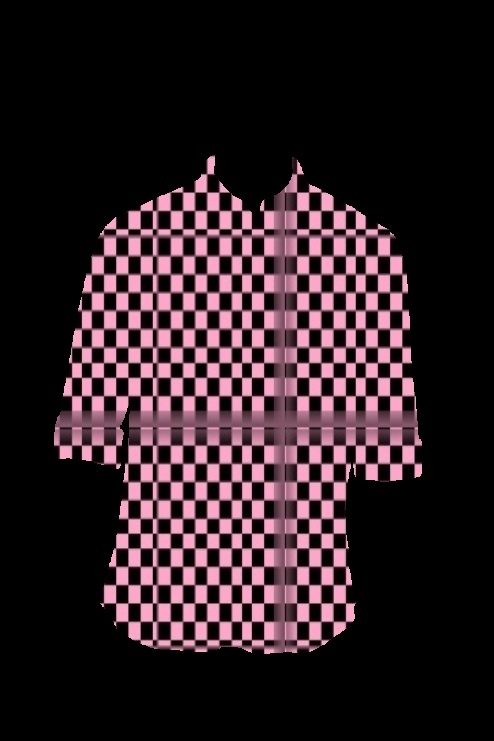
pink checkerboard tee